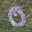
Label: 0